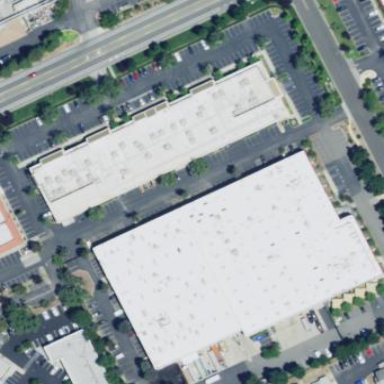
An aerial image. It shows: Industrial building.